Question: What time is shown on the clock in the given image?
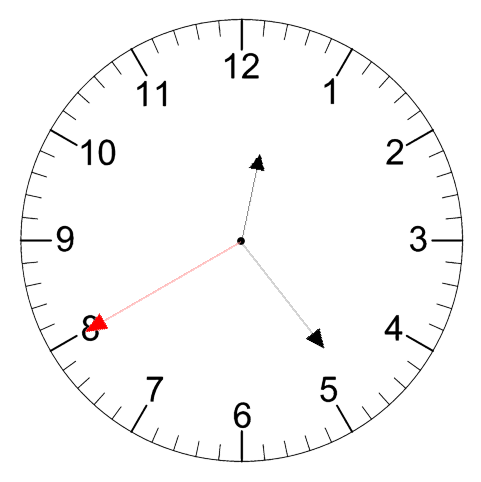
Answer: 12:23:40